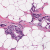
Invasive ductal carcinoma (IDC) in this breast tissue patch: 1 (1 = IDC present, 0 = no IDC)